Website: crate-barrel
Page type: customer-info-address
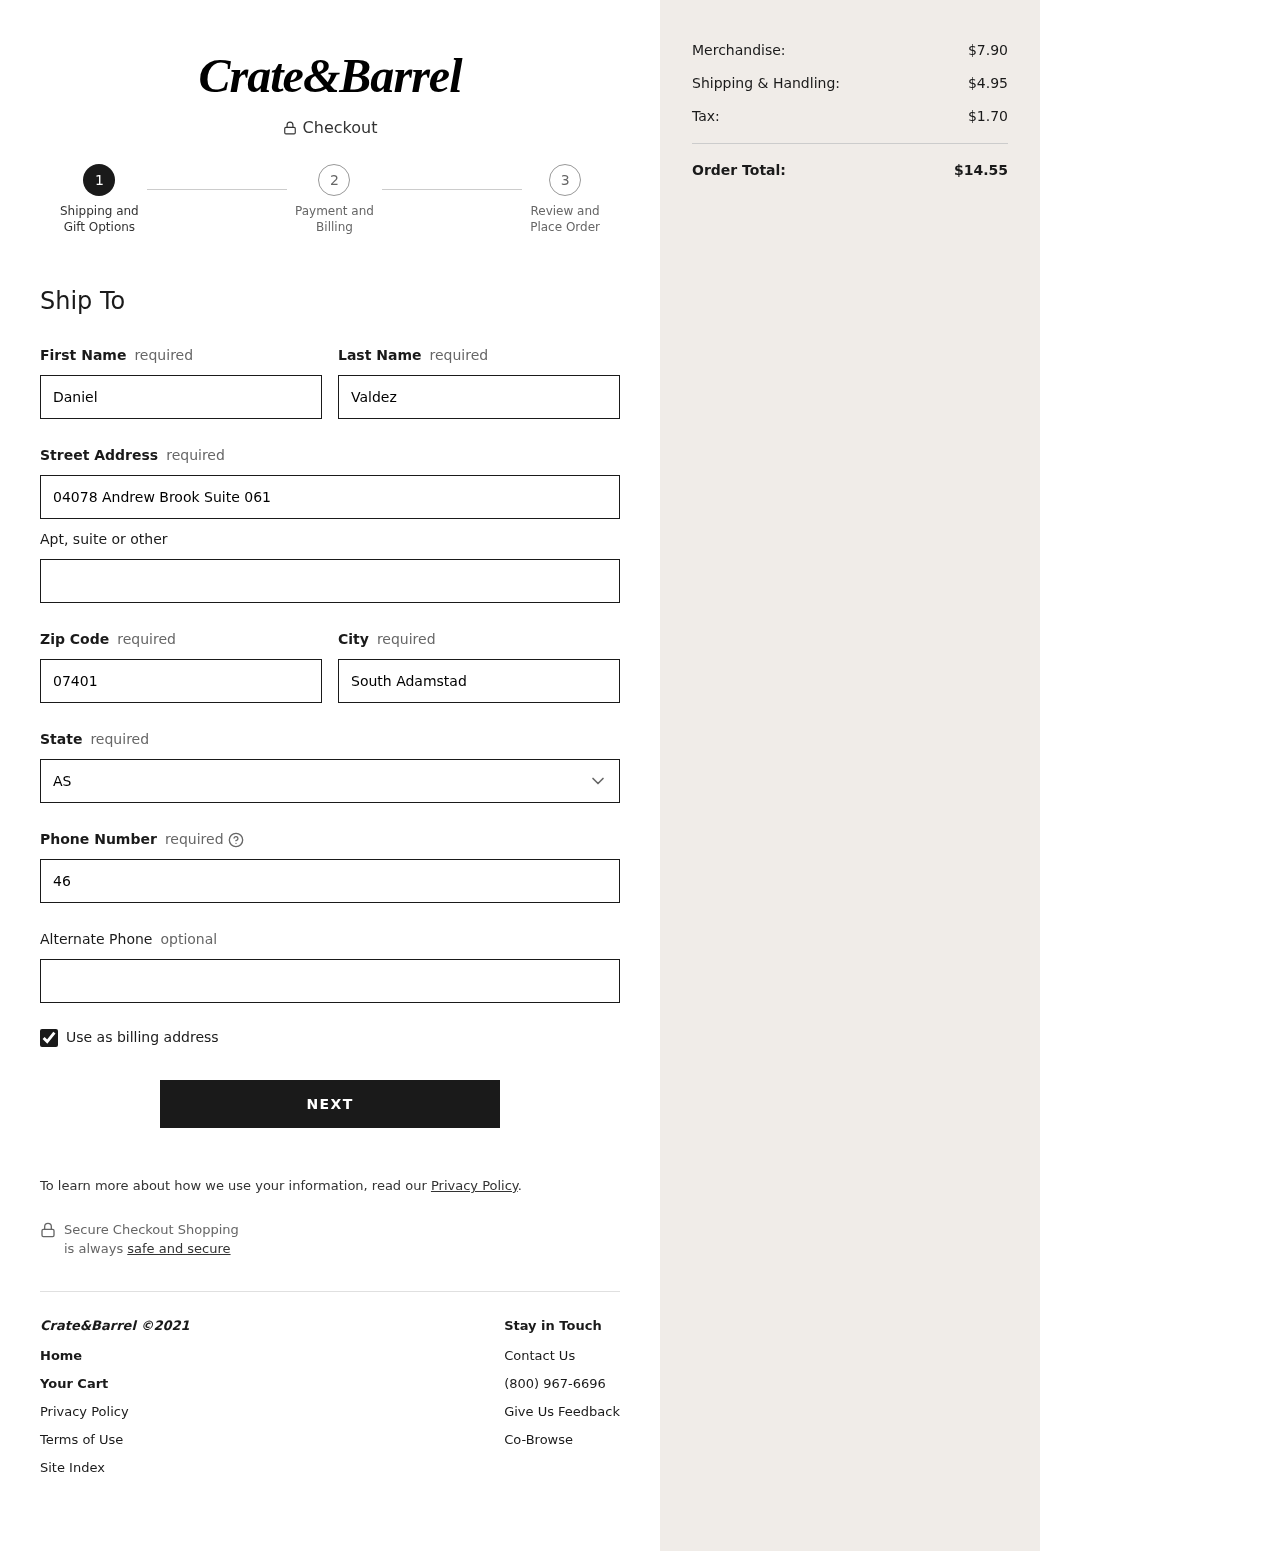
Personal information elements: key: PII_STATE
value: AS
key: PII_FIRSTNAME
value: Daniel
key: PII_LASTNAME
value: Valdez
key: PII_STREET
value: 04078 Andrew Brook Suite 061
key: PII_POSTCODE
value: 07401
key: PII_CITY
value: South Adamstad
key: PII_PHONE
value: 4633223416
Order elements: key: ORDER_SUBTOTAL
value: $7.90
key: ORDER_SHIPPING_COST
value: $4.95
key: ORDER_TAX
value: $1.70
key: ORDER_TOTAL
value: $14.55